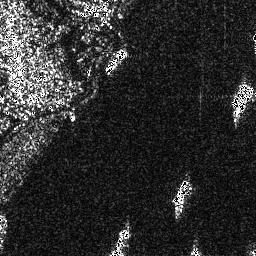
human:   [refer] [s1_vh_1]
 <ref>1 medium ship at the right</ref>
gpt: <box>[[90, 31, 98, 41, 0]]</box>